Aerial crown-view tile of a tropical tree (Barro Colorado Island, Panama), acquired 20250915:
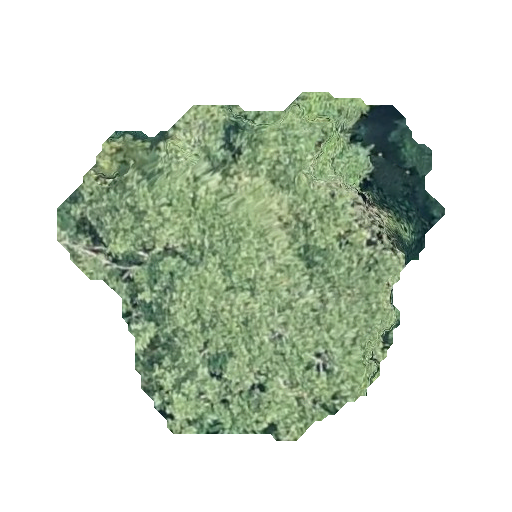
Species: Poulsenia armata
GBIF accepted scientific name: Poulsenia armata
Crown area: 133.956 m²